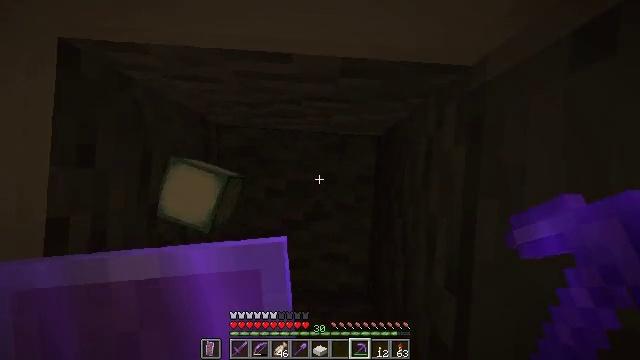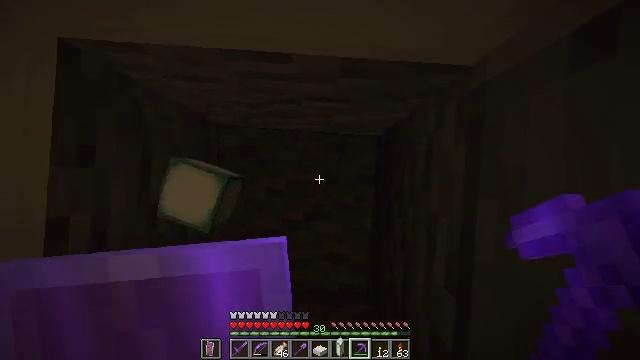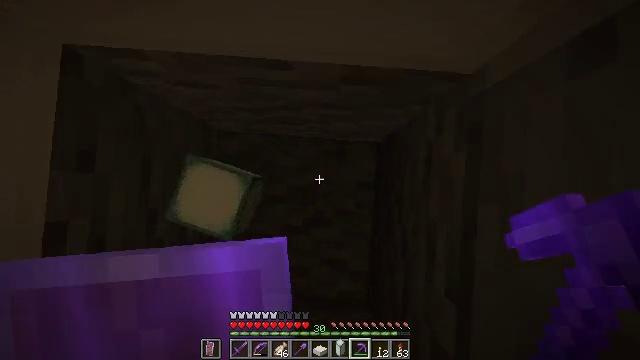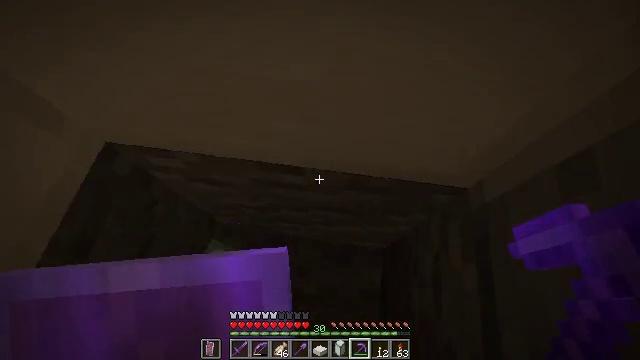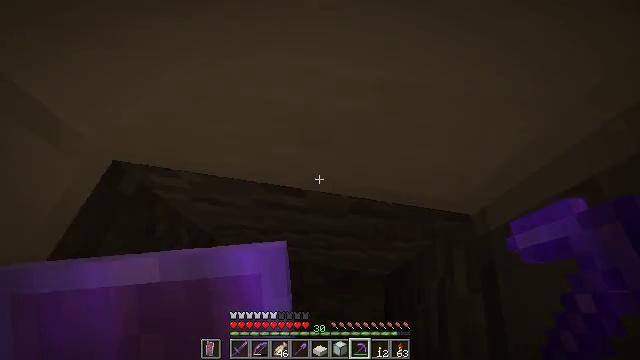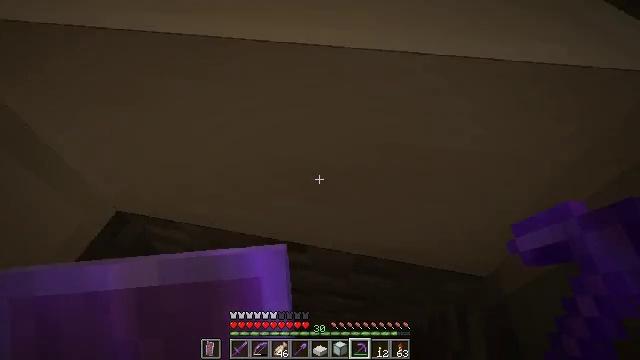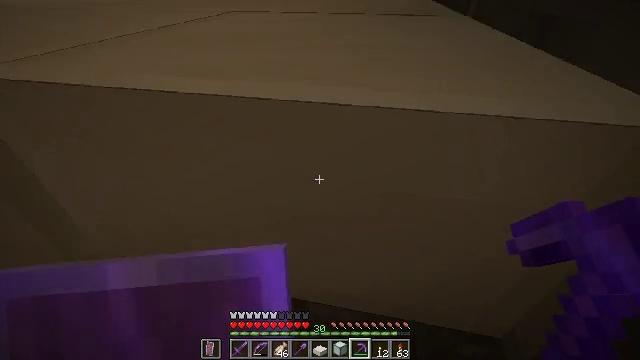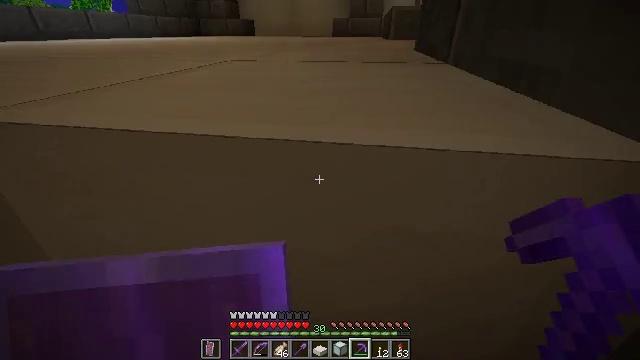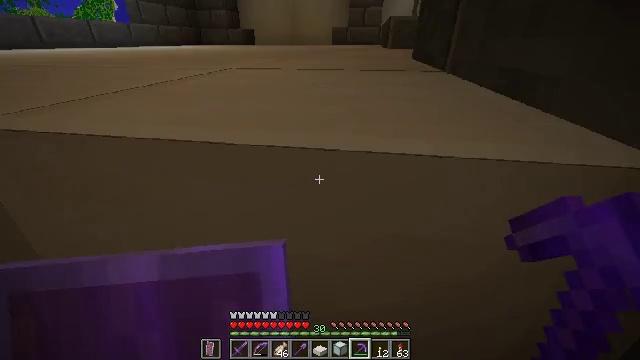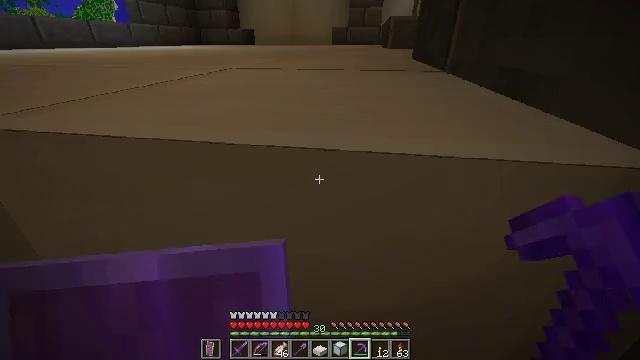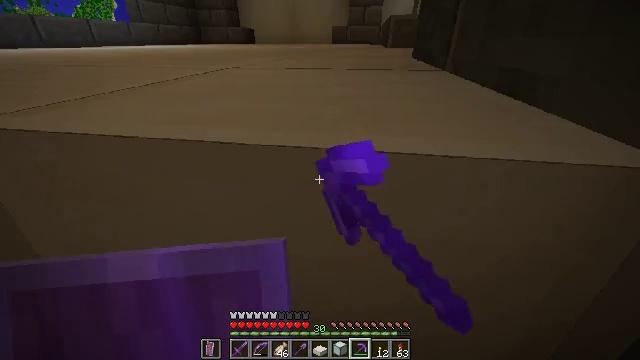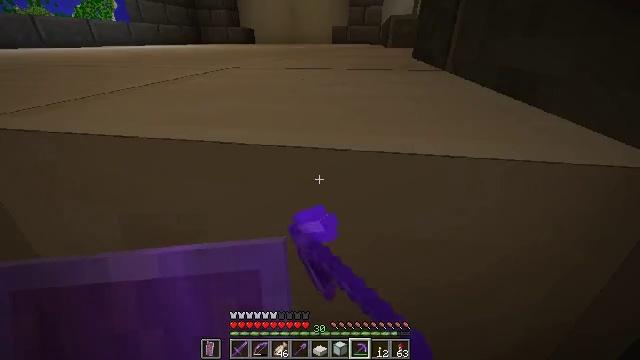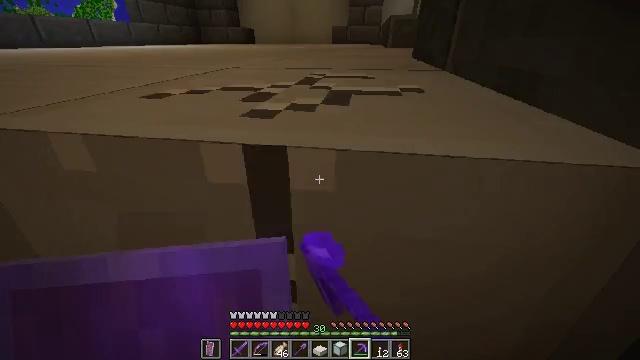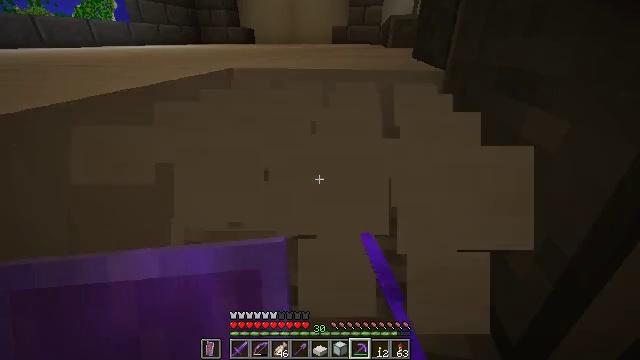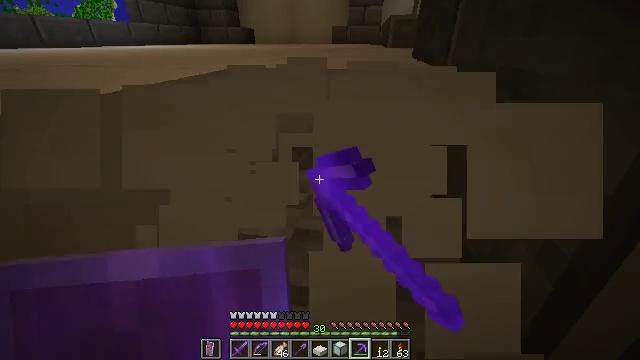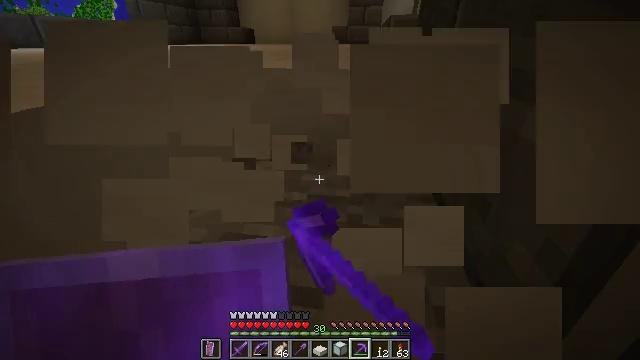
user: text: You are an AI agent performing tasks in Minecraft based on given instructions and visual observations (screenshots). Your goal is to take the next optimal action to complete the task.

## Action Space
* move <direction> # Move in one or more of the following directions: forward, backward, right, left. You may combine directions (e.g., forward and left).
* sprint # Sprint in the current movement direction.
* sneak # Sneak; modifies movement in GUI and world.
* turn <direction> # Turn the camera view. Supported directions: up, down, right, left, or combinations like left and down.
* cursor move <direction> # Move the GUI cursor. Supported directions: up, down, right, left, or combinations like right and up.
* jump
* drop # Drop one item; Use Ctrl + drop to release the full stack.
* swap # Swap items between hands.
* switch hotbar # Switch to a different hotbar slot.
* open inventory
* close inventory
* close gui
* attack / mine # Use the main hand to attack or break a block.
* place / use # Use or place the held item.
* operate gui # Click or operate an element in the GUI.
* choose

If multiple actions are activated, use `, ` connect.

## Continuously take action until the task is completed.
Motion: motion action
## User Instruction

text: Recycle the quartz slab for reuse.
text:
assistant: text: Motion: no_op
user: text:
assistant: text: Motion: turn up
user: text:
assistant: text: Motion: turn left and up
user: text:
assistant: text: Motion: turn left and up
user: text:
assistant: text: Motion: turn left and up
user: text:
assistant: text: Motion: turn up
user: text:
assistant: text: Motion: turn right and up
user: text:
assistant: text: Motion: turn up
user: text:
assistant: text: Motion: attack / mine
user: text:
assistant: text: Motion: attack / mine
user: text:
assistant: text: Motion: attack / mine
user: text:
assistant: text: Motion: attack / mine
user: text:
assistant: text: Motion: attack / mine
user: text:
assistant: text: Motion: attack / mine
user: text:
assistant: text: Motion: attack / mine
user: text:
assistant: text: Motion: no_op
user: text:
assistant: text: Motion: no_op
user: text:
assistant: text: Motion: no_op